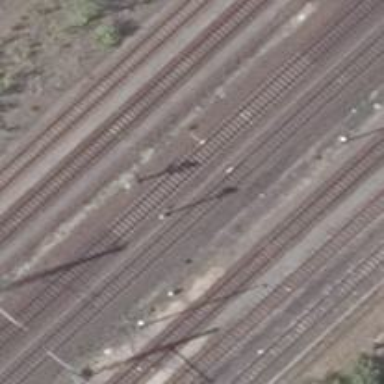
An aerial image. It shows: Railway signal.